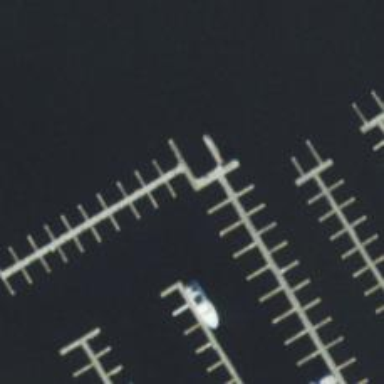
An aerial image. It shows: Man-made pier.